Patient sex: F
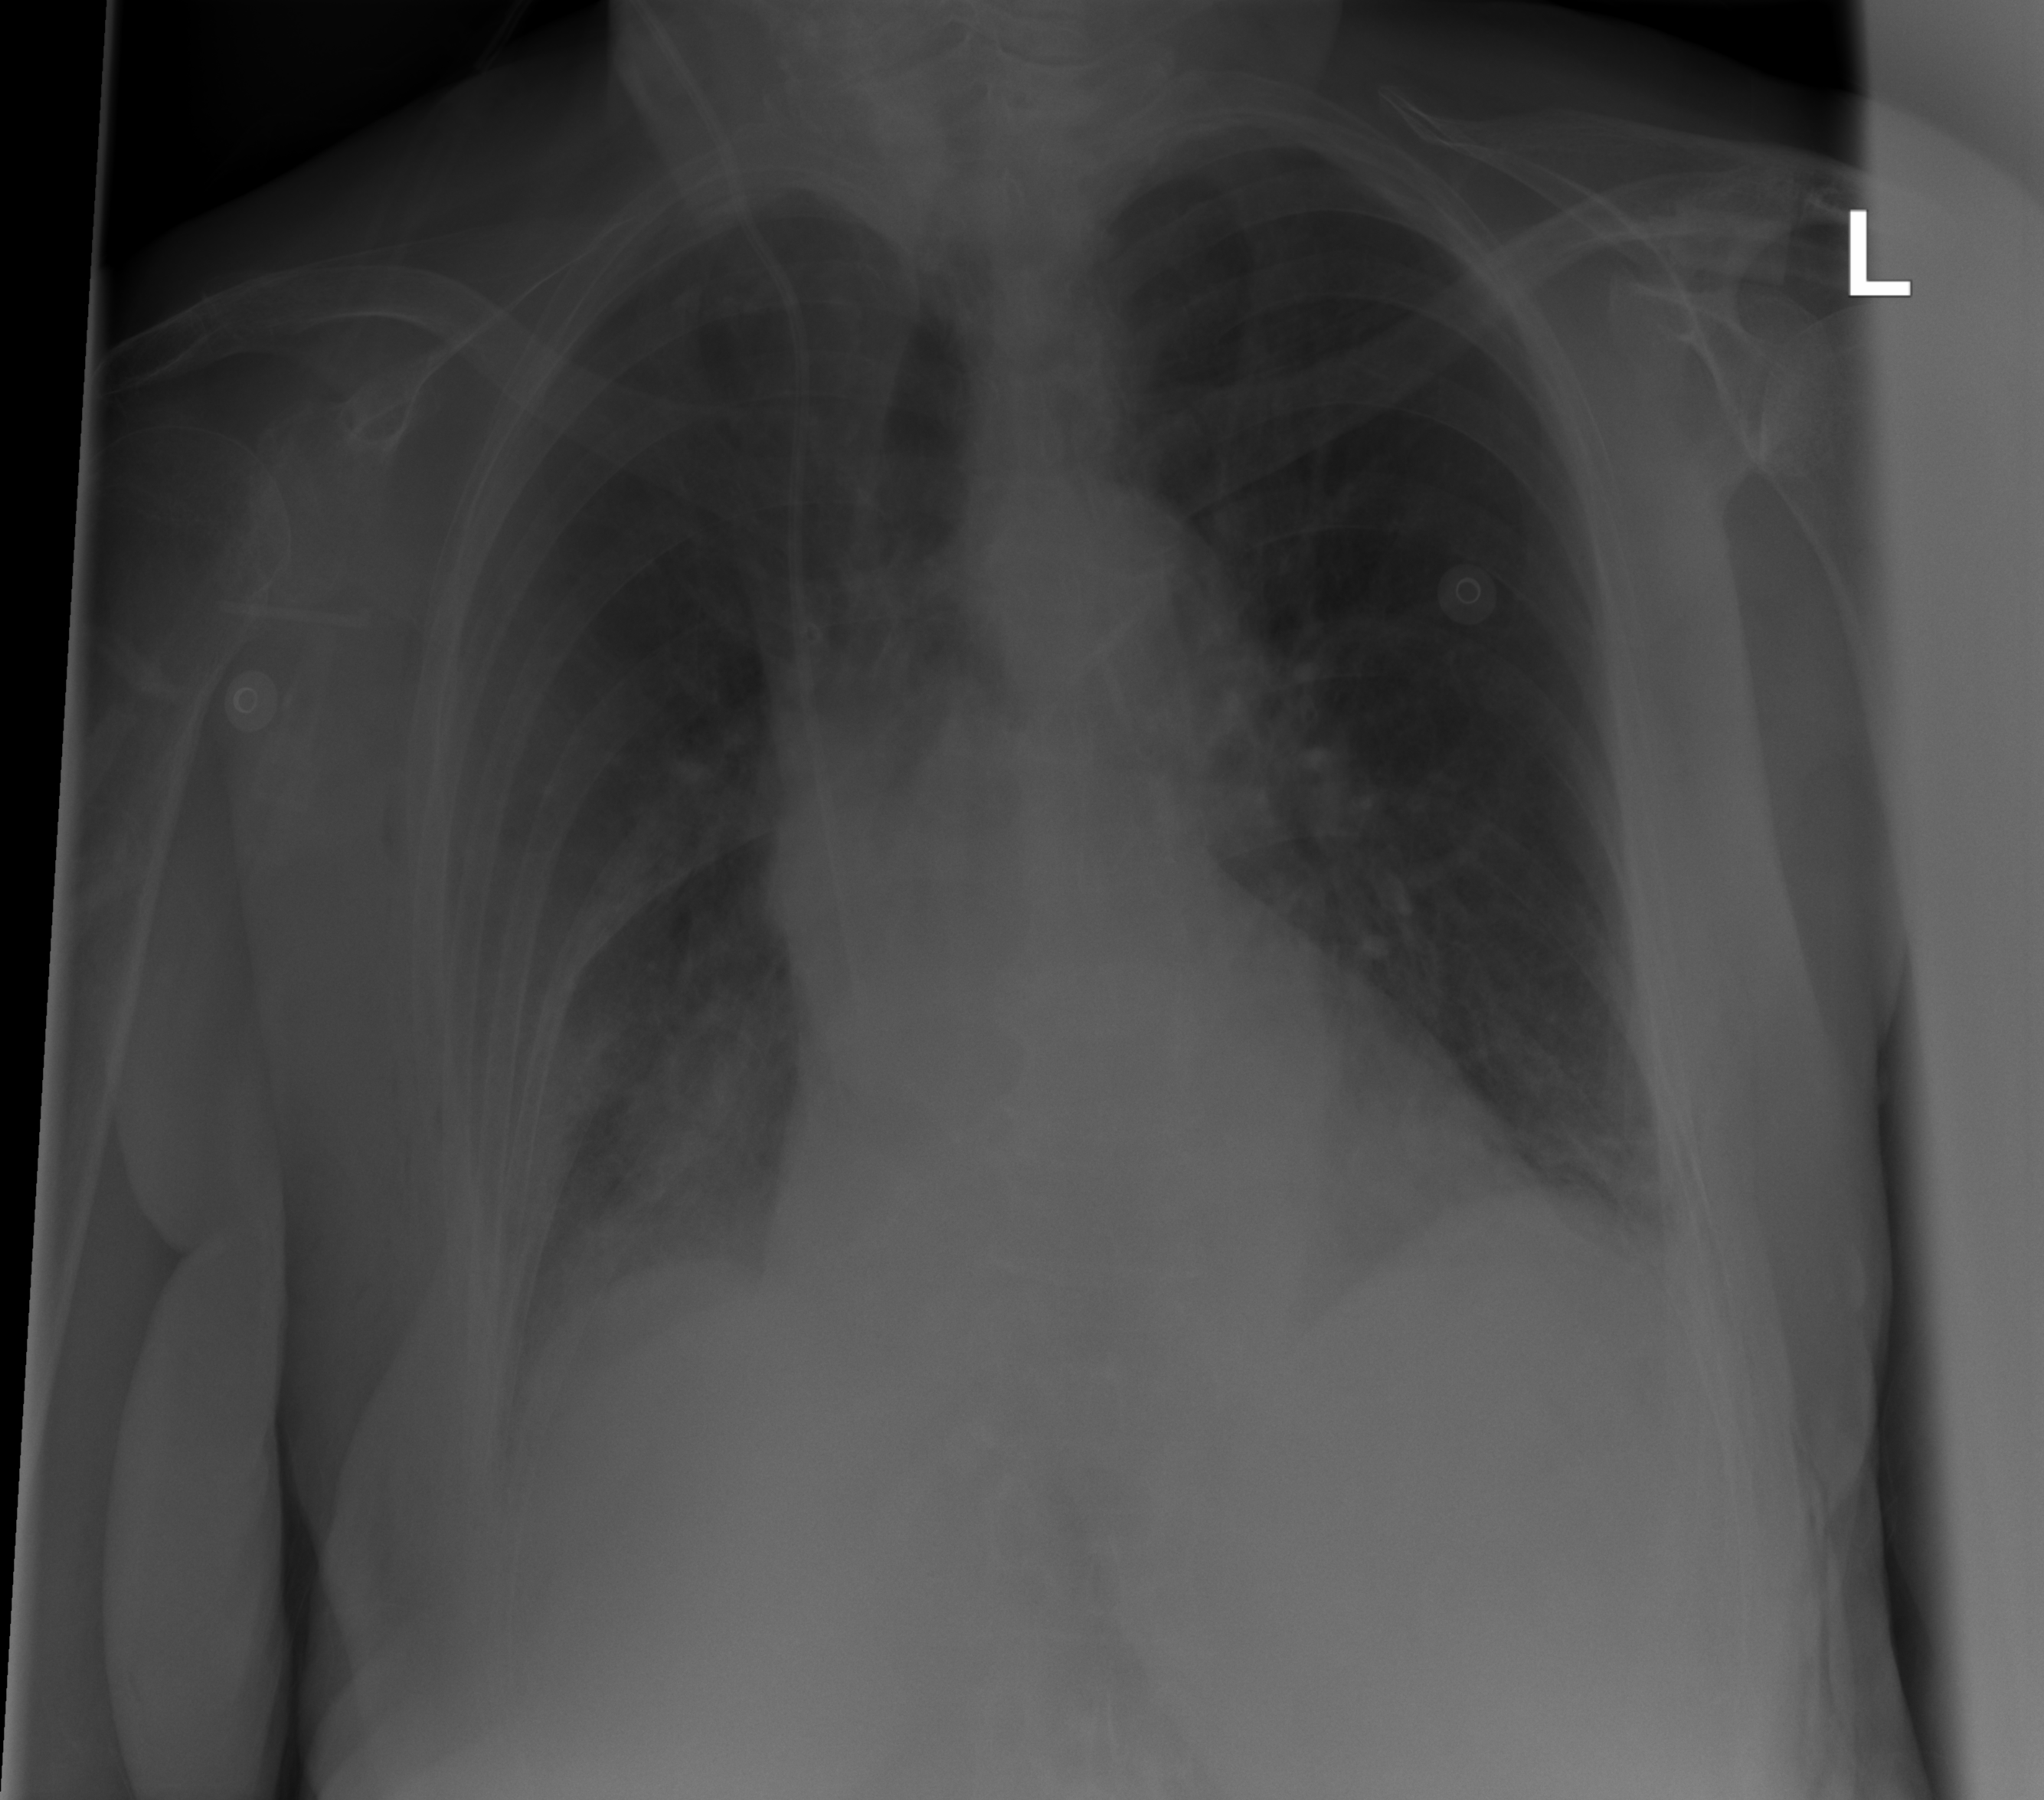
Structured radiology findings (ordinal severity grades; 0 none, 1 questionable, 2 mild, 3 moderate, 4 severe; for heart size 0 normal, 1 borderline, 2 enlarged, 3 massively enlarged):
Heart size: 1
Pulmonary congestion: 2
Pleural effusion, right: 0
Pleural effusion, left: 0
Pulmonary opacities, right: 2
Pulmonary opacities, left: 0
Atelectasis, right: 2
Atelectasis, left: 2